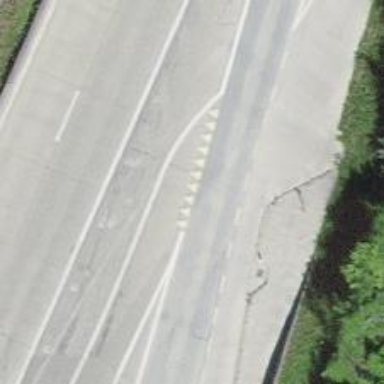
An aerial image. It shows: Road with "give way" sign.